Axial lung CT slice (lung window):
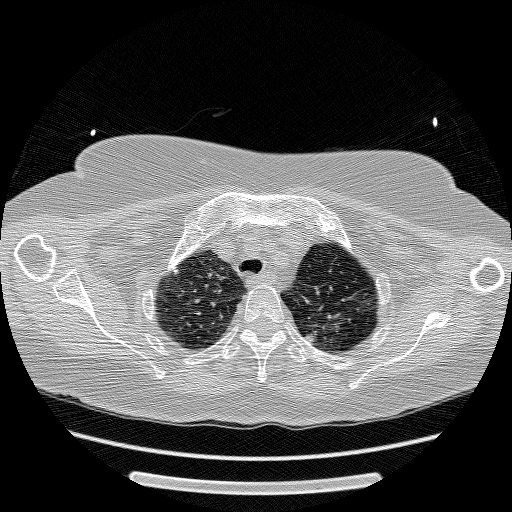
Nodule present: yes
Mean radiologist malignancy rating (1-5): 1